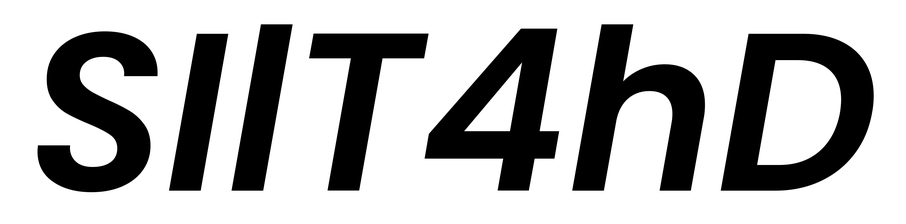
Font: Poppins-SemiBoldItalic